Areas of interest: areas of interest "Quanzhou City Sports Center - Badminton Hall"
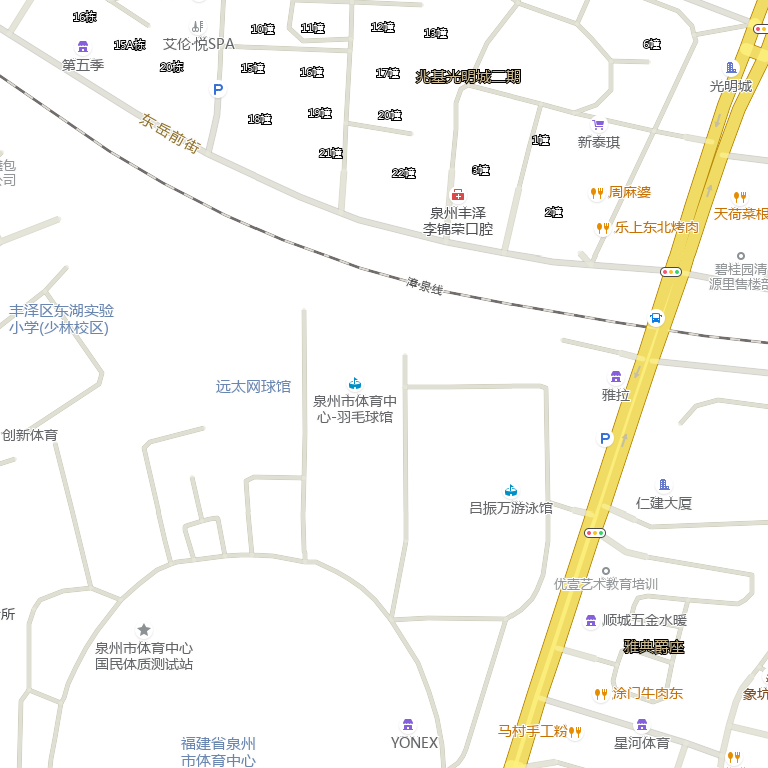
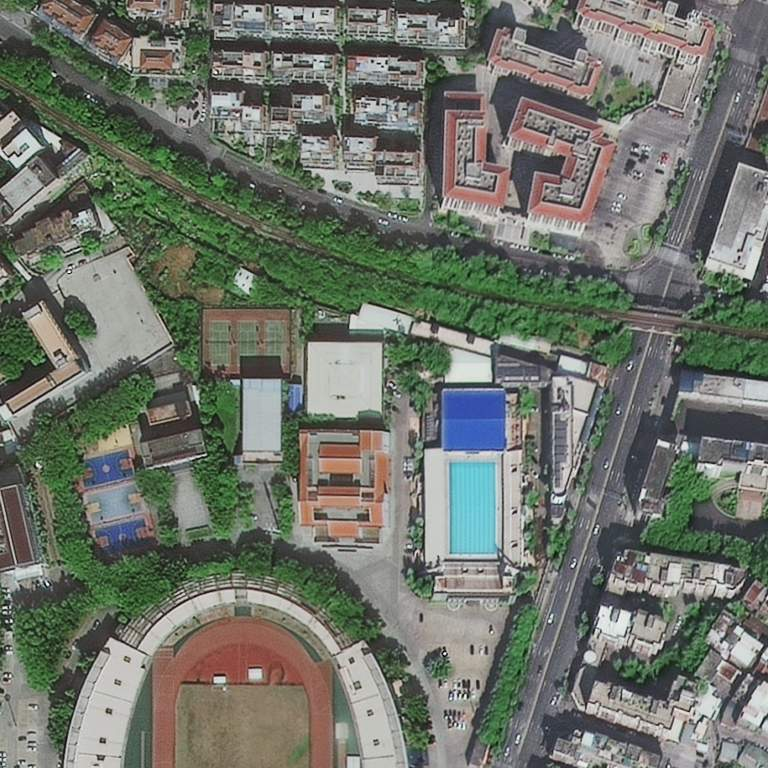